Field crop: maize
Growth stage: 2
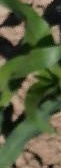
Species: maize